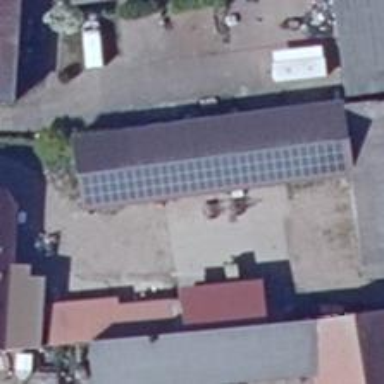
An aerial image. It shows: Solar photovoltaic panel generator producing electricity as small installation.